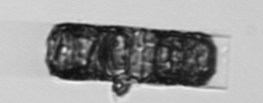
Label: Paralia_sulcata